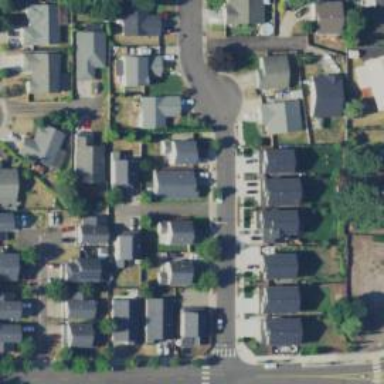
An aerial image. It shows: Residential road with sidewalk on the left.